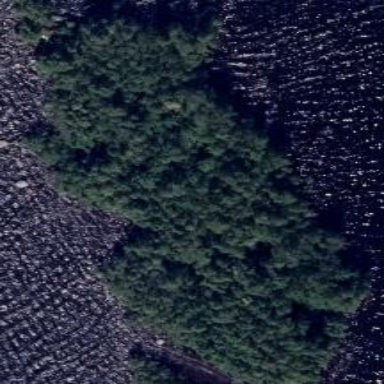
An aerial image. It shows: Islet surrounded by woodland.